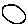
Label: circle